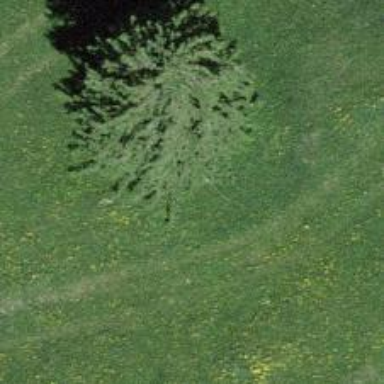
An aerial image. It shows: Beautiful tree in nature.